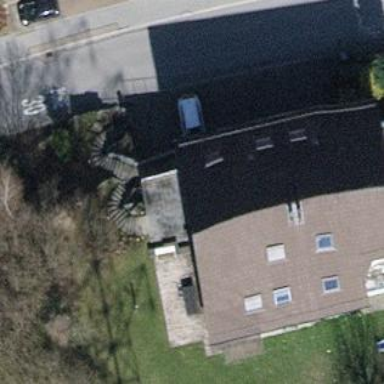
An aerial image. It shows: Building with tiled roof.